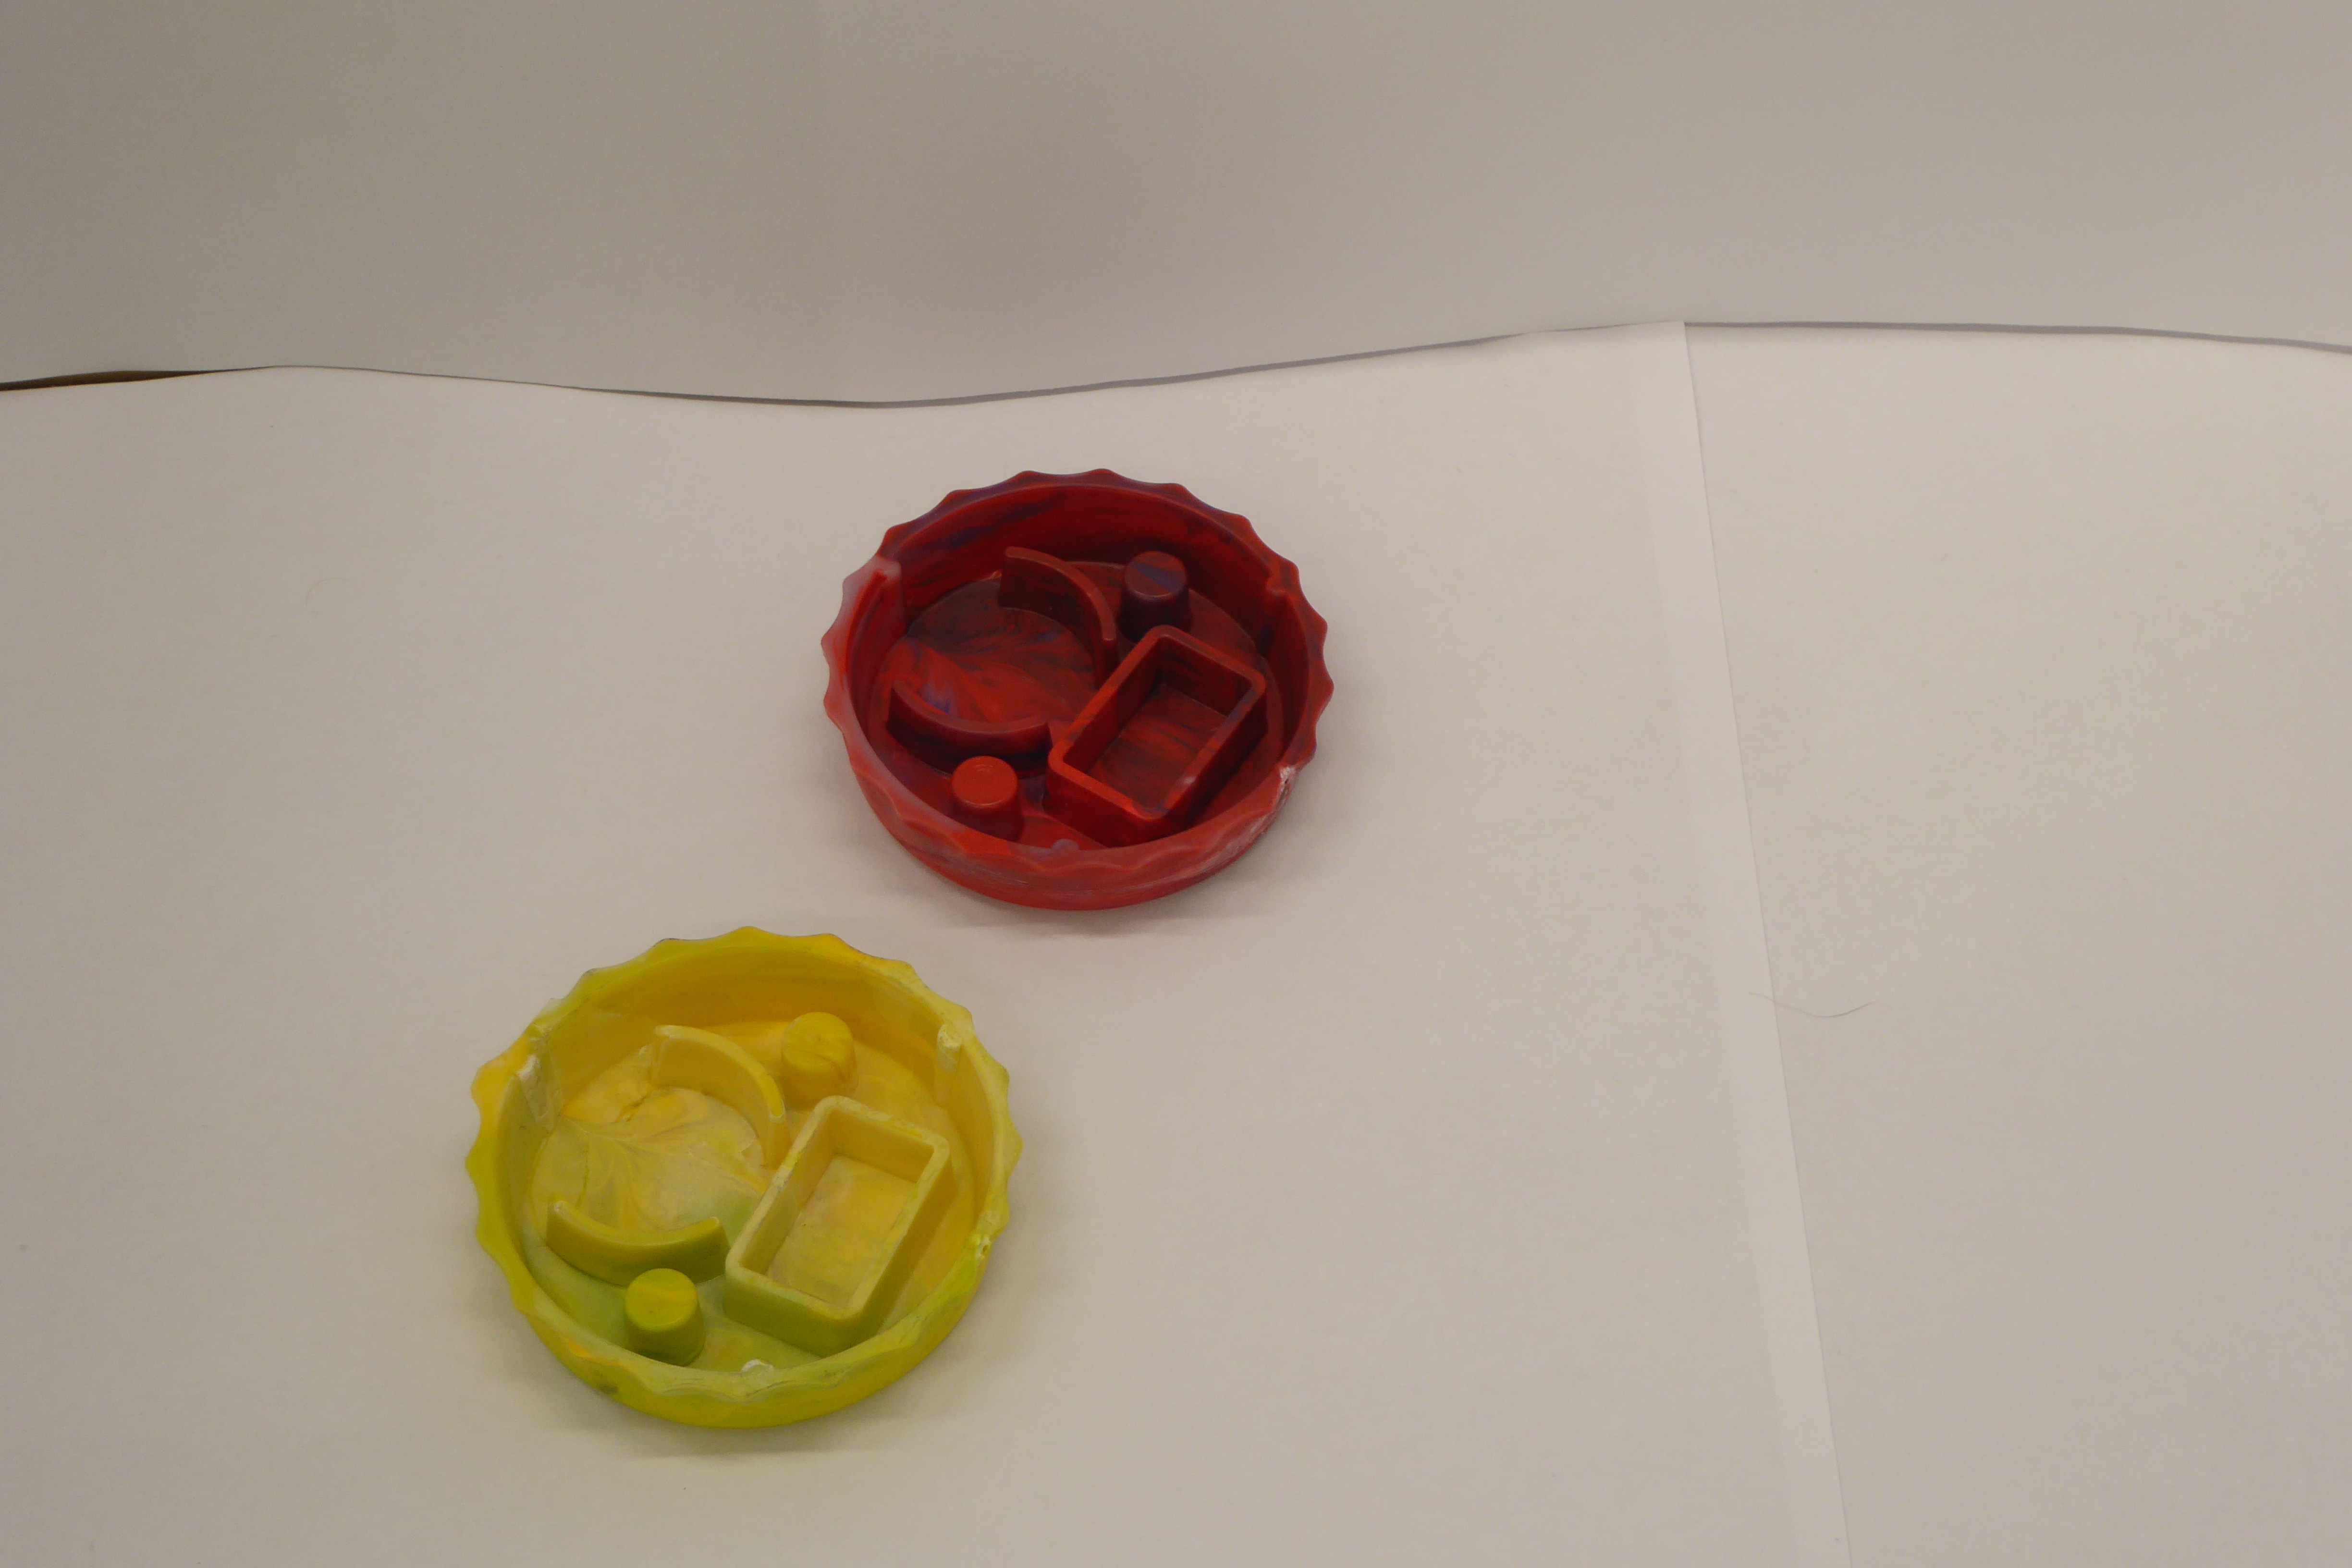
Label: Bottle Opener - Cover